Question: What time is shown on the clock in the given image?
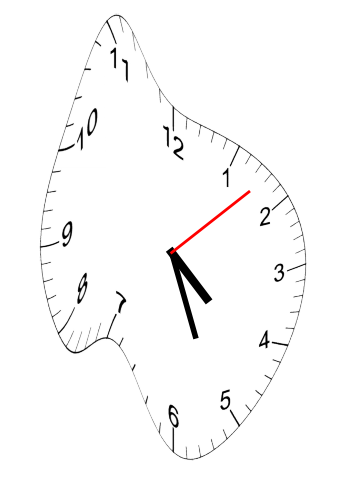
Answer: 04:26:08